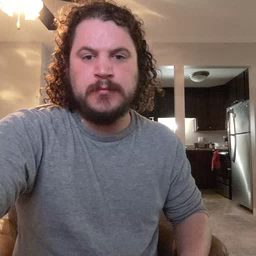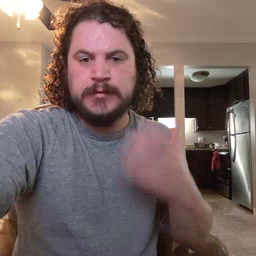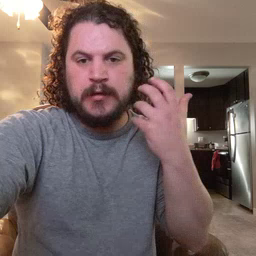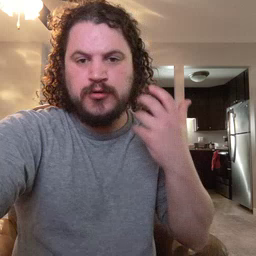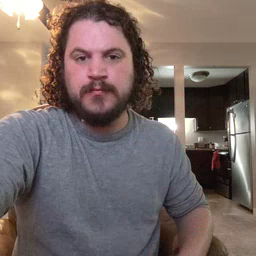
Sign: tiger